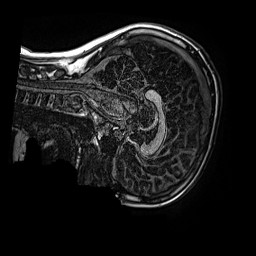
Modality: MP2RAGE
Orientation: sagittal
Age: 12
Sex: male
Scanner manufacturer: siemens
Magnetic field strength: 3 T
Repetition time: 4 s
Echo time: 0.00299 s